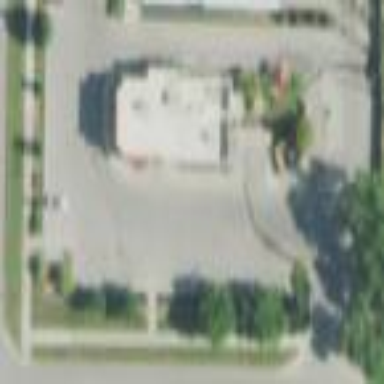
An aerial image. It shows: Retail area.